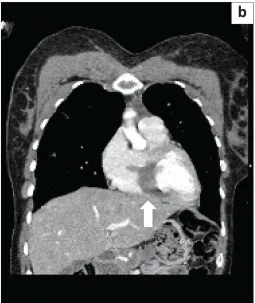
Coronal.
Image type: radiology (ct)